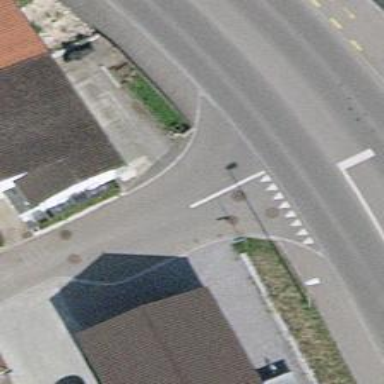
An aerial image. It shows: Residential road with asphalt surface.